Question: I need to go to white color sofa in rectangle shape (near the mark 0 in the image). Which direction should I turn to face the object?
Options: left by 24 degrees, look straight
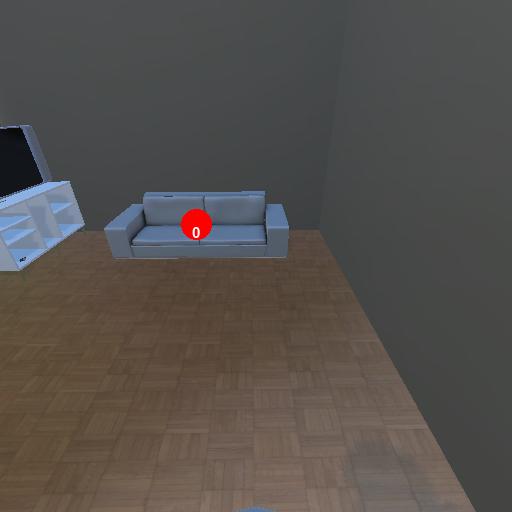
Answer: left by 24 degrees